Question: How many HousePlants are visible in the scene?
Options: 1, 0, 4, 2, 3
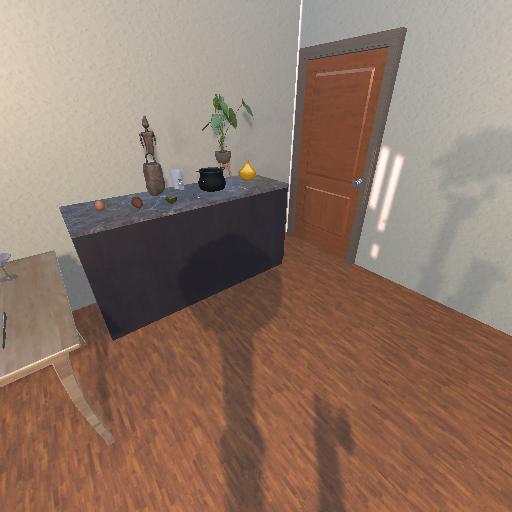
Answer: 1